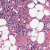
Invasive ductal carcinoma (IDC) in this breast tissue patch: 1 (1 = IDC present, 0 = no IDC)